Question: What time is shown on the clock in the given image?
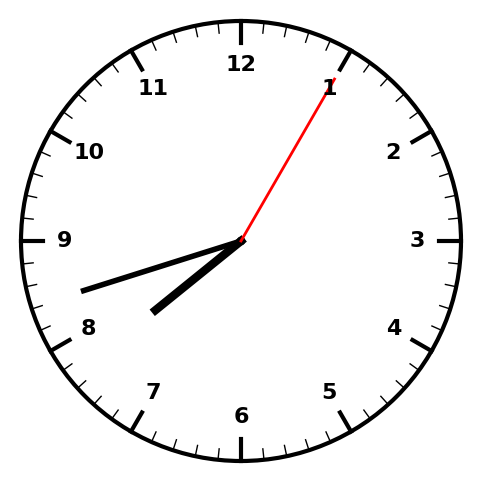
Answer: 07:42:05